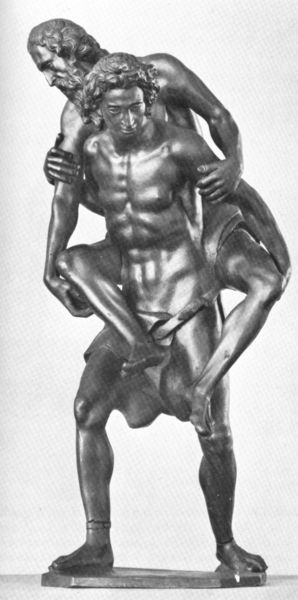
Titel: Aeneas und Anchises
Künstler: Hubert Gerhard
Institution: München, Residenz-Schatzkammer
Schlagwörter: feuer, mann, nackt, weiß, finger, haar, männer, rücken, schwarz, alt, bart, jung, arme, tragen, vollbart, hände, figur, locken, skulptur, statue, alter mann, figuren, kraft, muskeln, glanz, metall, nabel, bronze, plastik, poliert, alter, antike, sandale, jüngling, junger, gebückt, rettung, bronzeguss, reitend, blinde, agamemnon, trägt, huckepack, scan, ringer, fußring, moiree, bronzefiguren, nackte männer, stadtbrand, lahme, temänner, splint